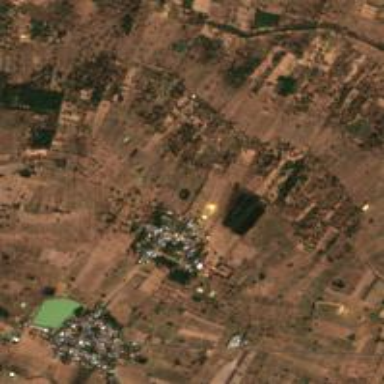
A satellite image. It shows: Village.